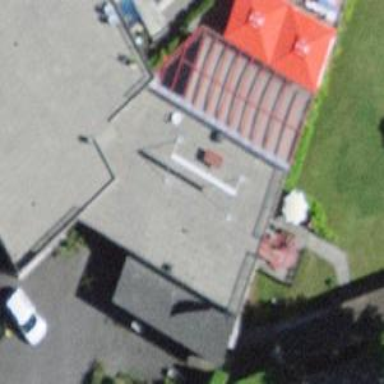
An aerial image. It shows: Restaurant.